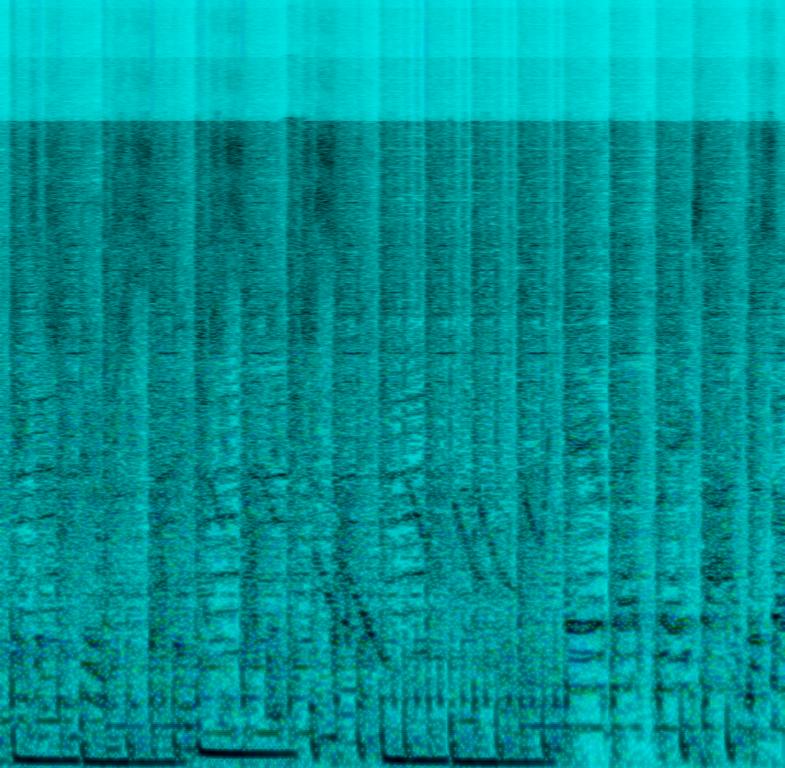
The low quality recording features a pop song that consists of harmonizing vocals singing over punchy snare and kick hits and shimmering cymbals. It sounds energetic and exciting.